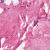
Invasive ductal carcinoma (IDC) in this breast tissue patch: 0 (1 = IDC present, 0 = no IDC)